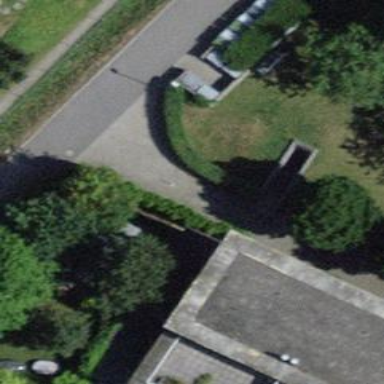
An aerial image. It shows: Bollard barrier.